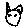
Label: cat